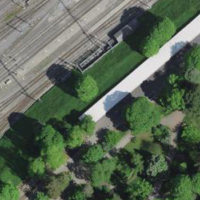
EUNIS habitat code: 54
Species observed at this site:
Geranium robertianum
Heracleum sphondylium
Campanula latifolia
Tussilago farfara
Melilotus officinalis
Lamium galeobdolon
Anthriscus sylvestris